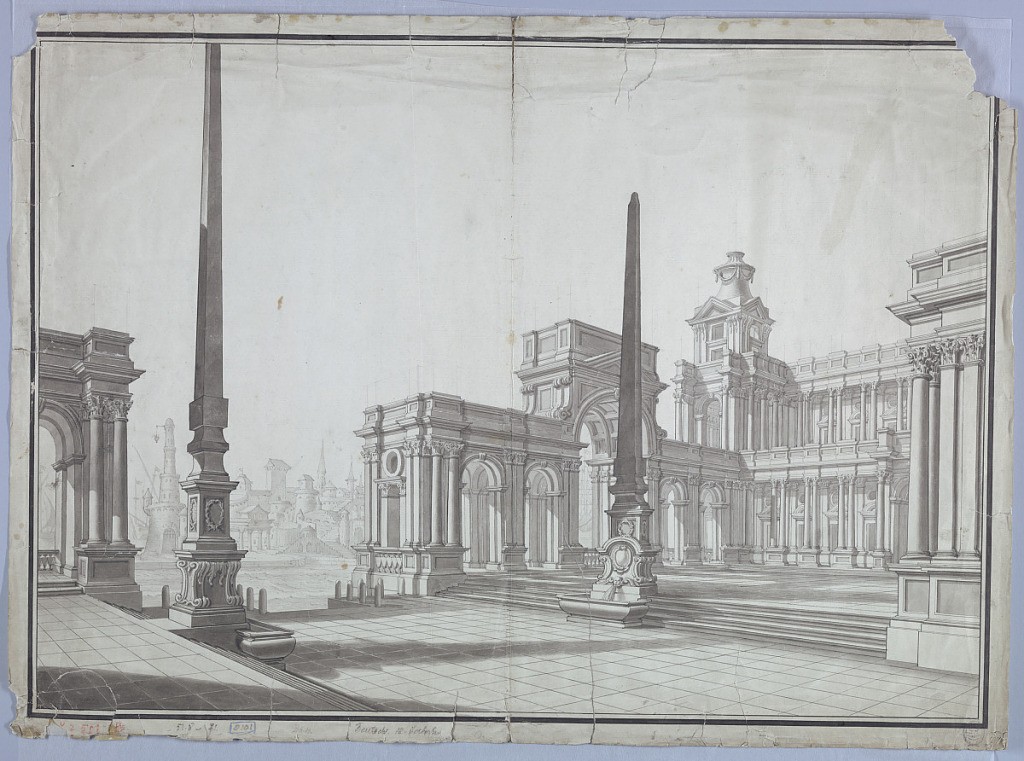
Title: Stage Design: A Royal Palace at the Seaside
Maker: Giuseppe Galli Bibiena, Italian, 1696–1756
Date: mid- 18th century
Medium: Pen and ink, brush and gray watercolor, graphite on paper
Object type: Drawing
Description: Horizontal format stage design. At right is a corner of the central part. A paved road is leading to it from stairs going down to the water. On either side is, in the center, an obelisk with a fountain in the middle of the stairs leading into a court, which is bordered on two sides by the palace and on the third by an arcade. Beyond the water is a town with a lighthouse. On headland, two ships. Dark framing line and band.